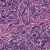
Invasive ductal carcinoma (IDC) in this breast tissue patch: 1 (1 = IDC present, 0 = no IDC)